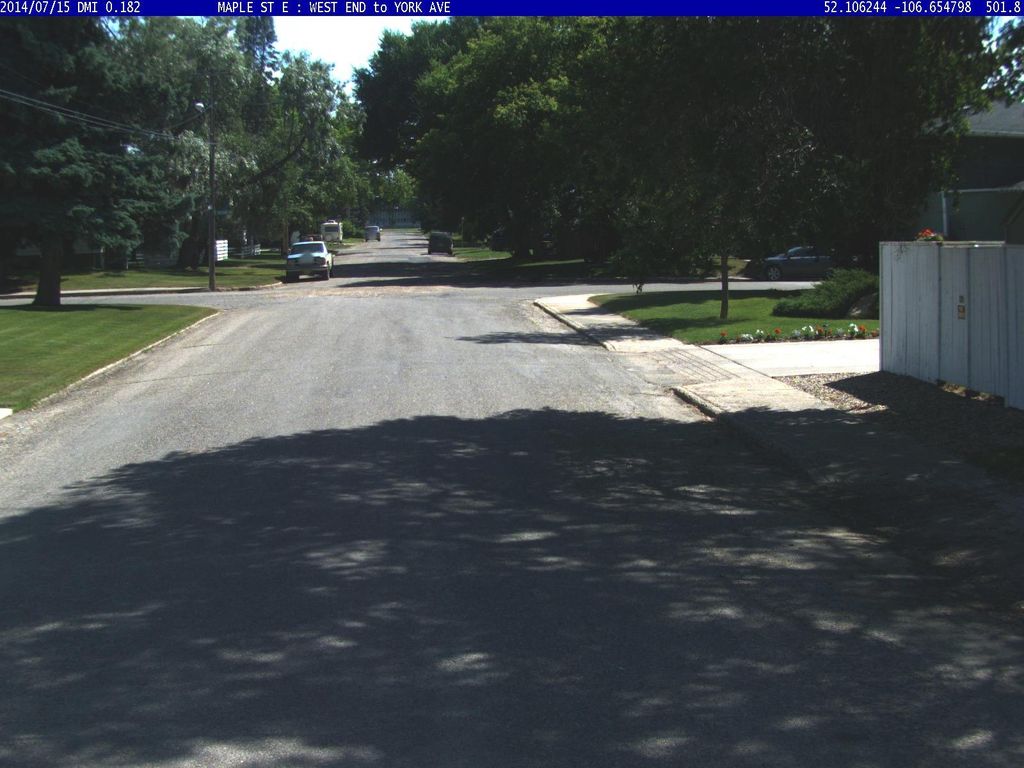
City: saskatoon